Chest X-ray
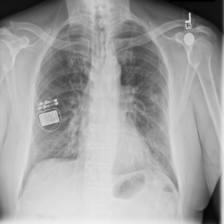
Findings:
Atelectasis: negative
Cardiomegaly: negative
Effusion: negative
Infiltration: negative
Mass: negative
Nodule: negative
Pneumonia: negative
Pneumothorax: negative
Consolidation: negative
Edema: negative
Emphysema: negative
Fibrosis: negative
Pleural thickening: negative
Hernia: negative